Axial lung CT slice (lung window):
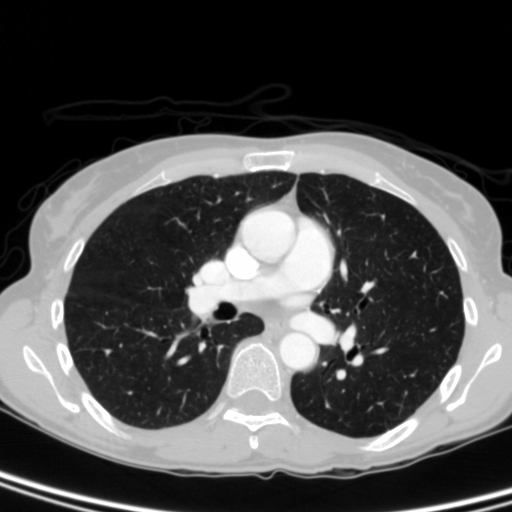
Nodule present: no